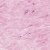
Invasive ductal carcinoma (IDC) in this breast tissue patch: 0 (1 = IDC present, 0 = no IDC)